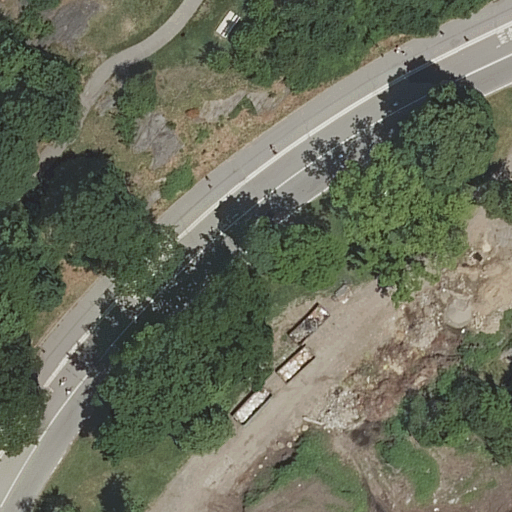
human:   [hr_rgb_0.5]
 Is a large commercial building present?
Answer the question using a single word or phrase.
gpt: no

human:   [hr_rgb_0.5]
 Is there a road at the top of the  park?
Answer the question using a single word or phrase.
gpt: no

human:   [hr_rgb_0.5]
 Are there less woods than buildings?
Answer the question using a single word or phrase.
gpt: no

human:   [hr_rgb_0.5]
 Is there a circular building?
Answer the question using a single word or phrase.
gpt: no

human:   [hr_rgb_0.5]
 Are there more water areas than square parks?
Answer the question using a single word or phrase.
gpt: no

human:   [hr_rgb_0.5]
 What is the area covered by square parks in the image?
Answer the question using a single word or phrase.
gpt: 0m2

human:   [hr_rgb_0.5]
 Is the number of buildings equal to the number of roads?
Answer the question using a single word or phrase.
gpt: no

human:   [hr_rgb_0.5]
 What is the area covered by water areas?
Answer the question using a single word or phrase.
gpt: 0m2

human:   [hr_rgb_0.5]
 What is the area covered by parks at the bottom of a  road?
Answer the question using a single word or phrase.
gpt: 0m2

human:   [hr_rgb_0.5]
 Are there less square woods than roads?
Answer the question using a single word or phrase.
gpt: yes

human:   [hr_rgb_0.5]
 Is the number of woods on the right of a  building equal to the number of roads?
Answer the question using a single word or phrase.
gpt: no

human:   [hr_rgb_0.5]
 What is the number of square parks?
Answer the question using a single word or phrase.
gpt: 0

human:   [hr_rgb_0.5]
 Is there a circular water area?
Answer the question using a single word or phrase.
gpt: no

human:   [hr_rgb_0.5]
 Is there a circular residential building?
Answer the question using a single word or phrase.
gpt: no

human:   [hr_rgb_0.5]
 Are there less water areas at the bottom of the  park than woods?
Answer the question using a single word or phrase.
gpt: yes

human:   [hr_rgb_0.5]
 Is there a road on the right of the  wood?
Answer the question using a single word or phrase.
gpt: yes

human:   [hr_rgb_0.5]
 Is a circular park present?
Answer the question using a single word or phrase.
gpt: no

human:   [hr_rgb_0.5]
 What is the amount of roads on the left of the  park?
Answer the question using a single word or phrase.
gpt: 0

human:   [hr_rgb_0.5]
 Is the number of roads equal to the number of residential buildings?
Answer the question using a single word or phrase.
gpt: no

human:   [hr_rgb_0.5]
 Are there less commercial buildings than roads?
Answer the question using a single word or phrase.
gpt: yes

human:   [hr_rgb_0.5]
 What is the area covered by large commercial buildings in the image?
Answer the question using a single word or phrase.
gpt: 0m2

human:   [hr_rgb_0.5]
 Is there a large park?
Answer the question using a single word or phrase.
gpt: yes

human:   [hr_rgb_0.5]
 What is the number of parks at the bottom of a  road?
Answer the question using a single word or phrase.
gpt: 0

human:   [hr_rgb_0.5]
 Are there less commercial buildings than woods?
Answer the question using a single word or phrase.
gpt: yes

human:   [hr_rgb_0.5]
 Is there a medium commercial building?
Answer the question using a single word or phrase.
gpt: no

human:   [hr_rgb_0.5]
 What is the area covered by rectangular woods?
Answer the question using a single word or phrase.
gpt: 0m2

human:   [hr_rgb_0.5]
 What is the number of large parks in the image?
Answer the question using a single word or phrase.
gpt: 1

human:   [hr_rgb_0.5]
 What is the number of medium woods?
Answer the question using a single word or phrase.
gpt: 0

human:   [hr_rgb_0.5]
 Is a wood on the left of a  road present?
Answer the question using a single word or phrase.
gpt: yes

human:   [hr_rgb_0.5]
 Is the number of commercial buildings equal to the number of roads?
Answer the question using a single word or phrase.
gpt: no

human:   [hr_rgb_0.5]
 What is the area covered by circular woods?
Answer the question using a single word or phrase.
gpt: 0m2

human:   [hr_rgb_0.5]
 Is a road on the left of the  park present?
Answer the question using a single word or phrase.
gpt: no

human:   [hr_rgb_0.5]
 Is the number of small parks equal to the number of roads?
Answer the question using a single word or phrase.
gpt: no

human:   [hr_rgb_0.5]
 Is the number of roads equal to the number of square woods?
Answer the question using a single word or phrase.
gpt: no

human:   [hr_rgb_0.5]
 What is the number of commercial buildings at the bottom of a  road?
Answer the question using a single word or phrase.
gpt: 0

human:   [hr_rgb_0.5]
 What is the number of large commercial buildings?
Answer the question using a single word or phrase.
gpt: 0